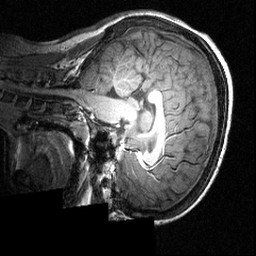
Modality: T1w
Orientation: sagittal
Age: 12
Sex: female
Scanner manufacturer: siemens
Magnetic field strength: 3.951 T
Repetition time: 1.5 s
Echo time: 0.00335 s